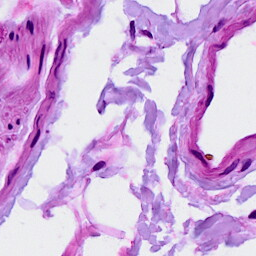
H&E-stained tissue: Breast